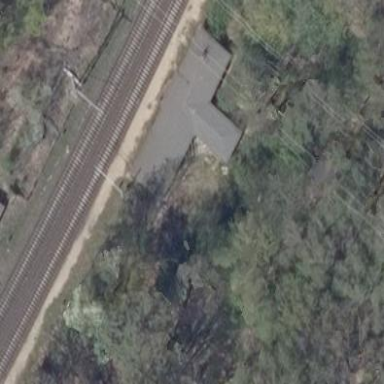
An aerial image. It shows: Ruined transportation building.